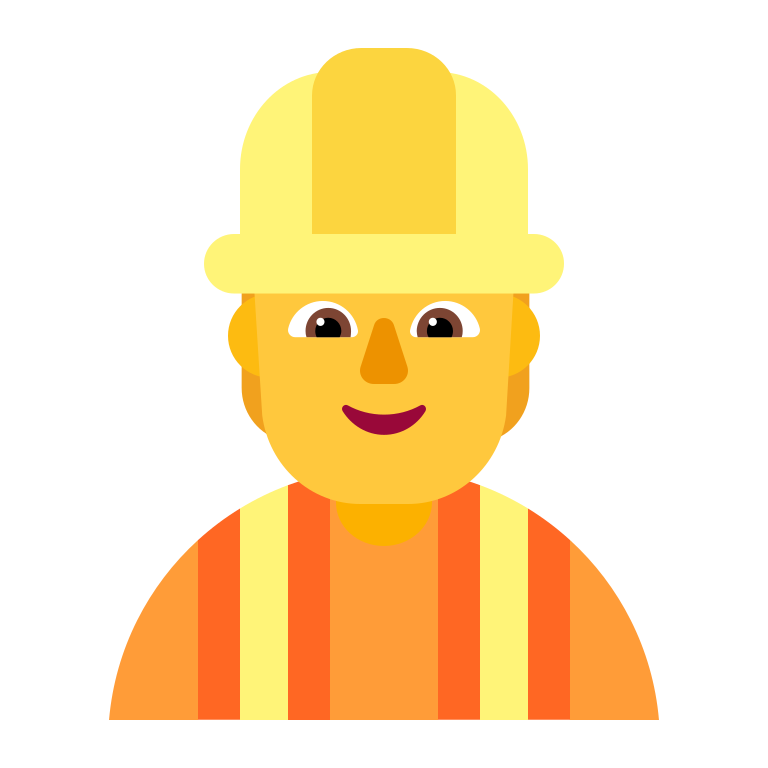
construction worker flat default